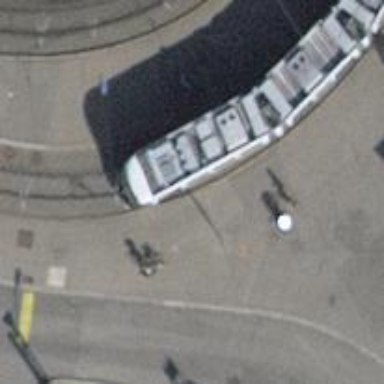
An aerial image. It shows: Tram railway with one track and electrified by contact line.